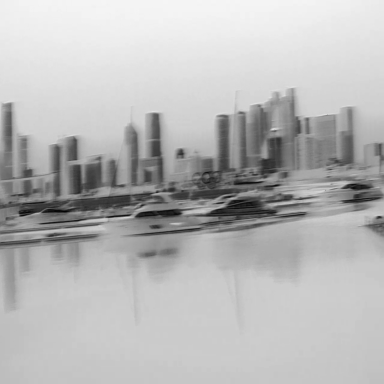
There are four canoes in the infrared image.